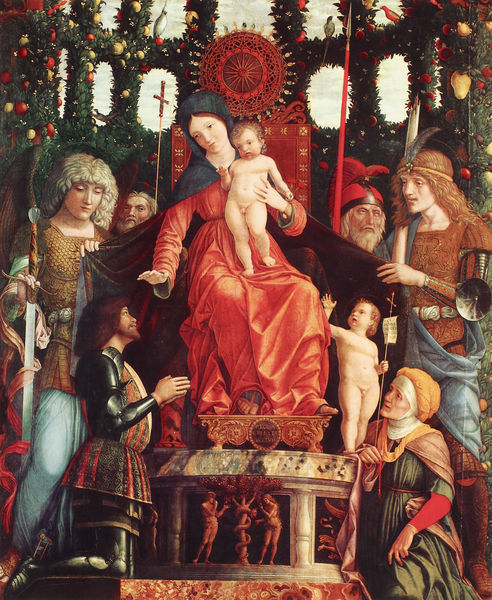
Titel: Madonna mit dem Kind (Höhlenmadonna)
Künstler: Andrea Mantegna
Institution: Florenz, Uffizien
Schlagwörter: grün, blumen, männer, obst, rot, kirche, kind, mutter, engel, äpfel, thron, adam, eva, kreuz, schwert, jesus, heilige, dürer, maria, madonna, anbetung, grün rot, stifter